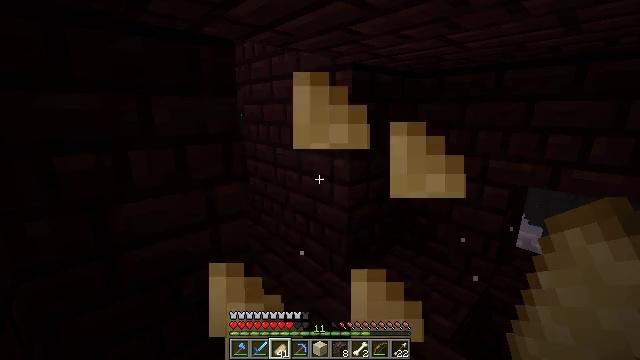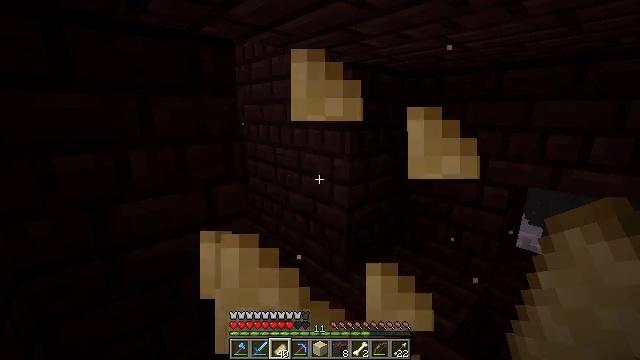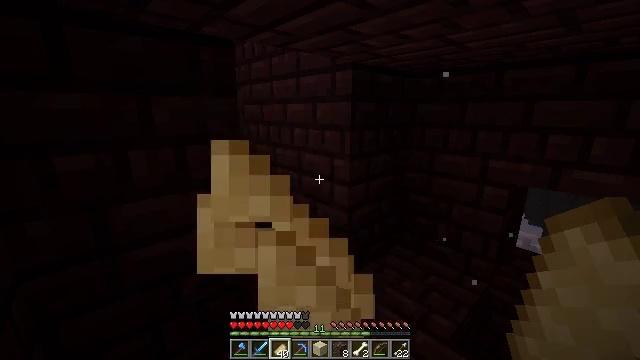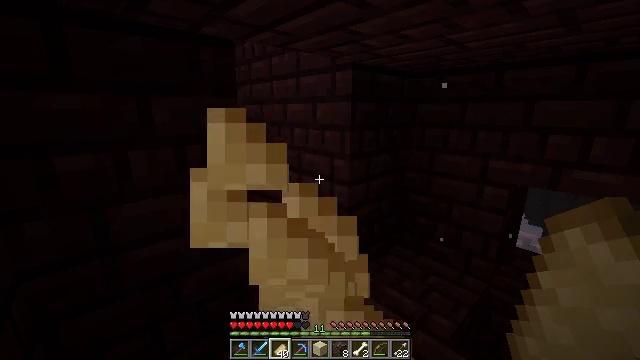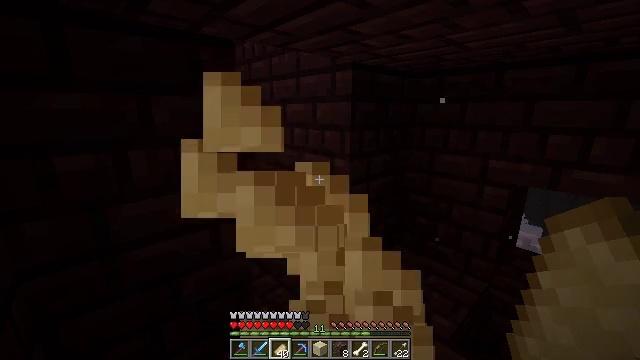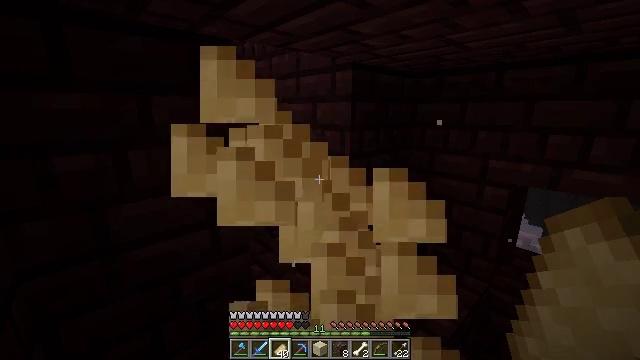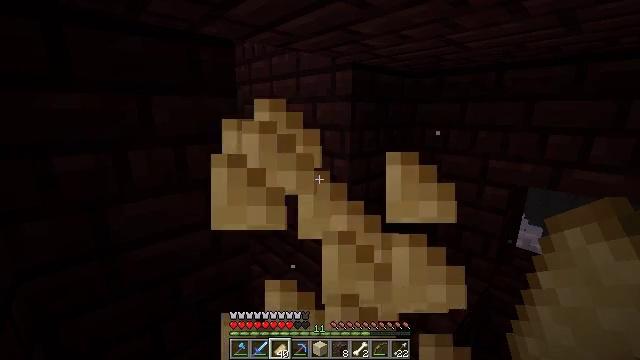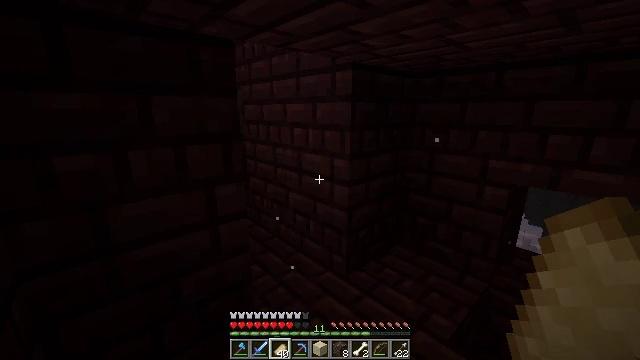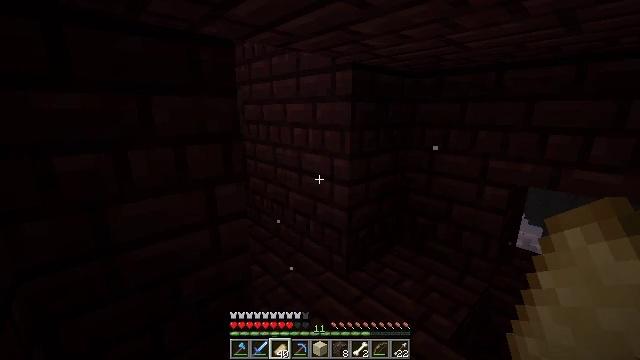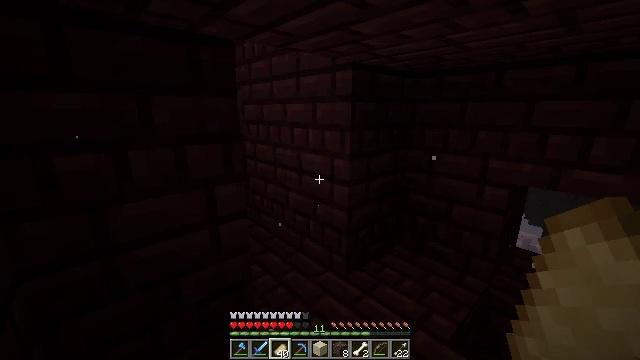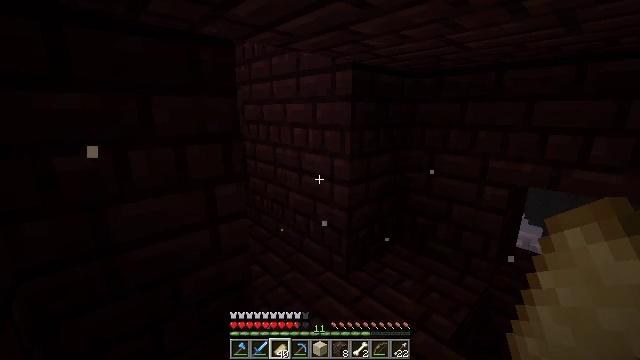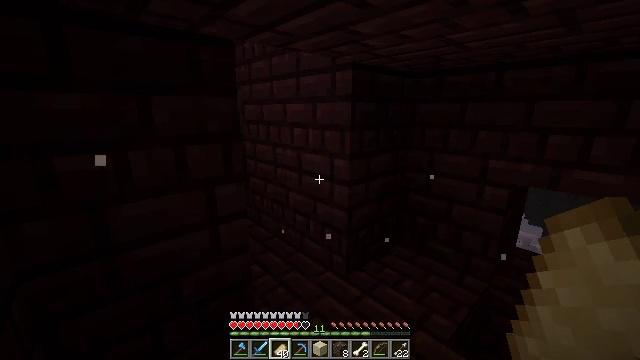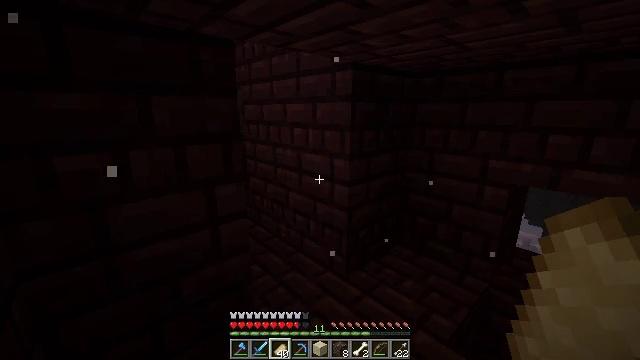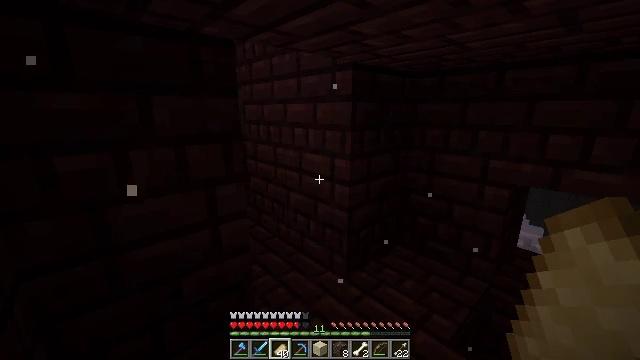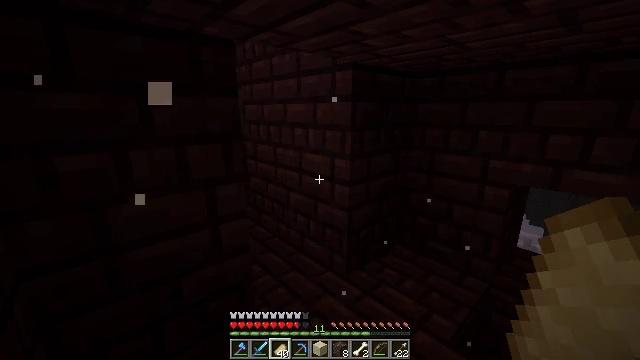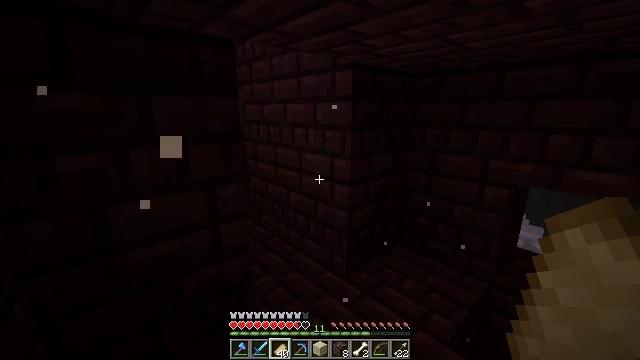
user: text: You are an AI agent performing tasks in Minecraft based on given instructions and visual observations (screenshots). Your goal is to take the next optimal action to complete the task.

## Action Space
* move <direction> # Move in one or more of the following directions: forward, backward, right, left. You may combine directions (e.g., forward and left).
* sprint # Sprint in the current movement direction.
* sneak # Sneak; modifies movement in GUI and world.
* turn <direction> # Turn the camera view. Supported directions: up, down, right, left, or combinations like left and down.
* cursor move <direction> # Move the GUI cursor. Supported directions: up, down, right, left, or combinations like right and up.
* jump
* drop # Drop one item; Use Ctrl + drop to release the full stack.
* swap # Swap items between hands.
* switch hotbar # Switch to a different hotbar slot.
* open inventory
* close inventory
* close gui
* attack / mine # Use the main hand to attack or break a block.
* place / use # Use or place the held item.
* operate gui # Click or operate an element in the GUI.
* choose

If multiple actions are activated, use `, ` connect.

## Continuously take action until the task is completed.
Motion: motion action
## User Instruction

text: Destroy the fire.
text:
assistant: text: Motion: use / place
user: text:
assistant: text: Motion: use / place
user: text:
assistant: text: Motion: use / place
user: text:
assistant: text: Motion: use / place
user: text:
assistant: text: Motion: use / place
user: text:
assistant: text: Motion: use / place
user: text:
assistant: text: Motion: use / place
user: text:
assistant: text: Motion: use / place
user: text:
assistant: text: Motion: use / place
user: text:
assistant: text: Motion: use / place
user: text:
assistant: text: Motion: use / place
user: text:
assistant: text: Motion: no_op
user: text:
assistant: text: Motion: no_op
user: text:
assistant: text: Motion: no_op
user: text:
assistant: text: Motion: no_op
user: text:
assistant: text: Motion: no_op
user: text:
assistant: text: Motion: no_op
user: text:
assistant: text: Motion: no_op
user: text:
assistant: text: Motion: no_op
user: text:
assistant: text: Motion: no_op
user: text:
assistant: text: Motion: no_op
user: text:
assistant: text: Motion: no_op
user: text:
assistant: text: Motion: no_op
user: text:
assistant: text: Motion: no_op
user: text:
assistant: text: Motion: no_op
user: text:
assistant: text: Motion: no_op
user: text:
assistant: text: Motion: no_op
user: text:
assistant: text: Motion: move forward and move right
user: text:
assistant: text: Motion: move forward and move right, turn left
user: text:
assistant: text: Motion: move forward and move right, turn left and up